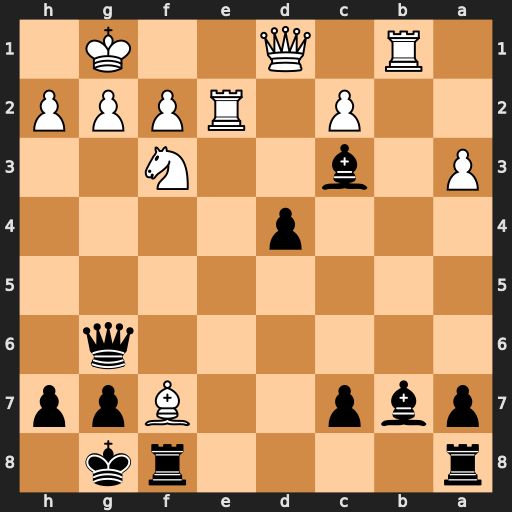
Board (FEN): r4rk1/pbp2Bpp/6q1/8/3p4/P1b2N2/2P1RPPP/1R1Q2K1
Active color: b
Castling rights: -
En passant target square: -
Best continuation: Rxf7 Rxb7 Rxf3